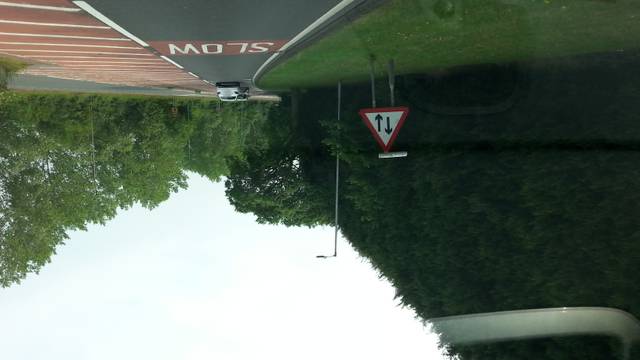
Region: United Kingdom
Coordinates: 52.307, -1.875